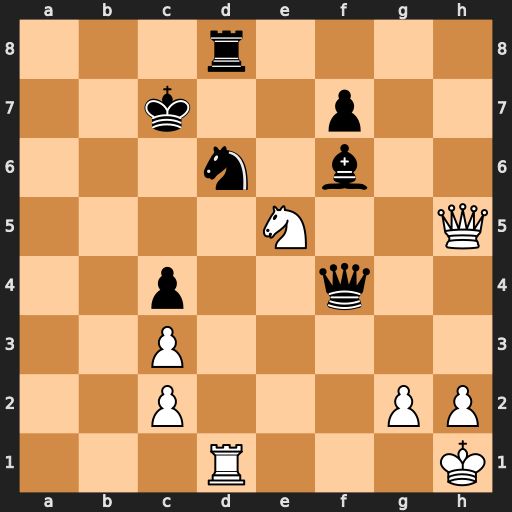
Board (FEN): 3r4/2k2p2/3n1b2/4N2Q/2p2q2/2P5/2P3PP/3R3K
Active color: w
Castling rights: -
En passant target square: -
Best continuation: Nxf7 Nf5 Nxd8